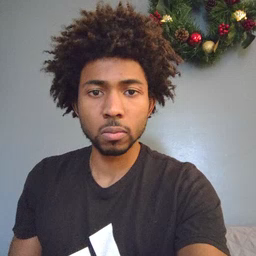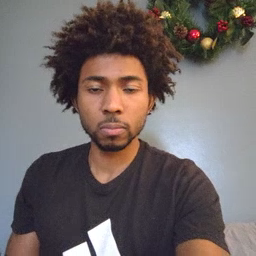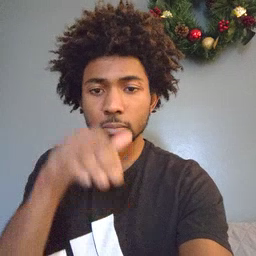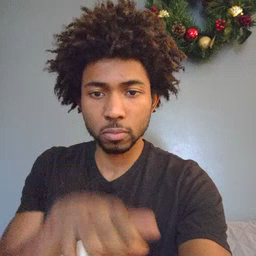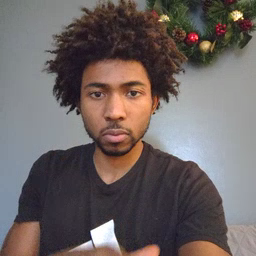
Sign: into